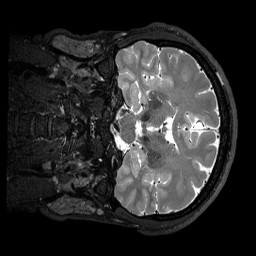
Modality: T2w
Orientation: coronal